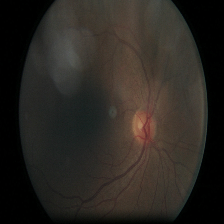
Diabetic retinopathy grade: Moderate